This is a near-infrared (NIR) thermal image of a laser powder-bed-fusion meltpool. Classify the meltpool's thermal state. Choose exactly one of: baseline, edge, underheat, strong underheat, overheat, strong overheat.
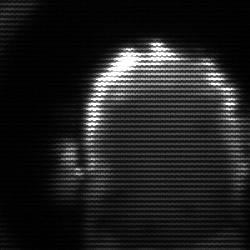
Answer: baseline